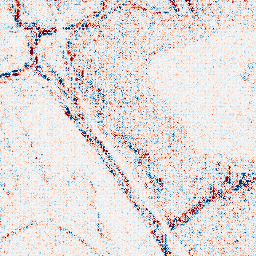
Category: wavelet
Decomposition family: wavelet_reverse_biorthogonal
Decomposition parameters: wavelet: rbio4.4
level: 1
Upsampling method: sinc_blackman
Upsampling parameters: scale: 4
kernel_size: 8
Upsampling scale: 4